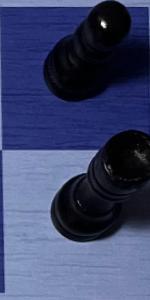
Label: Rook_Black